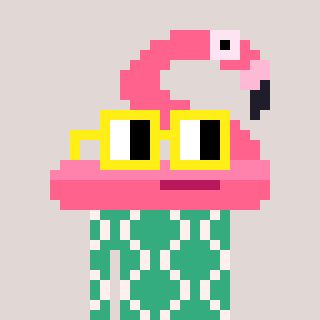
a pixel art character with square yellow glasses, a flamingo-shaped head and a teal-colored body on a warm background